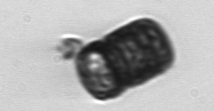
Label: Paralia_sulcata